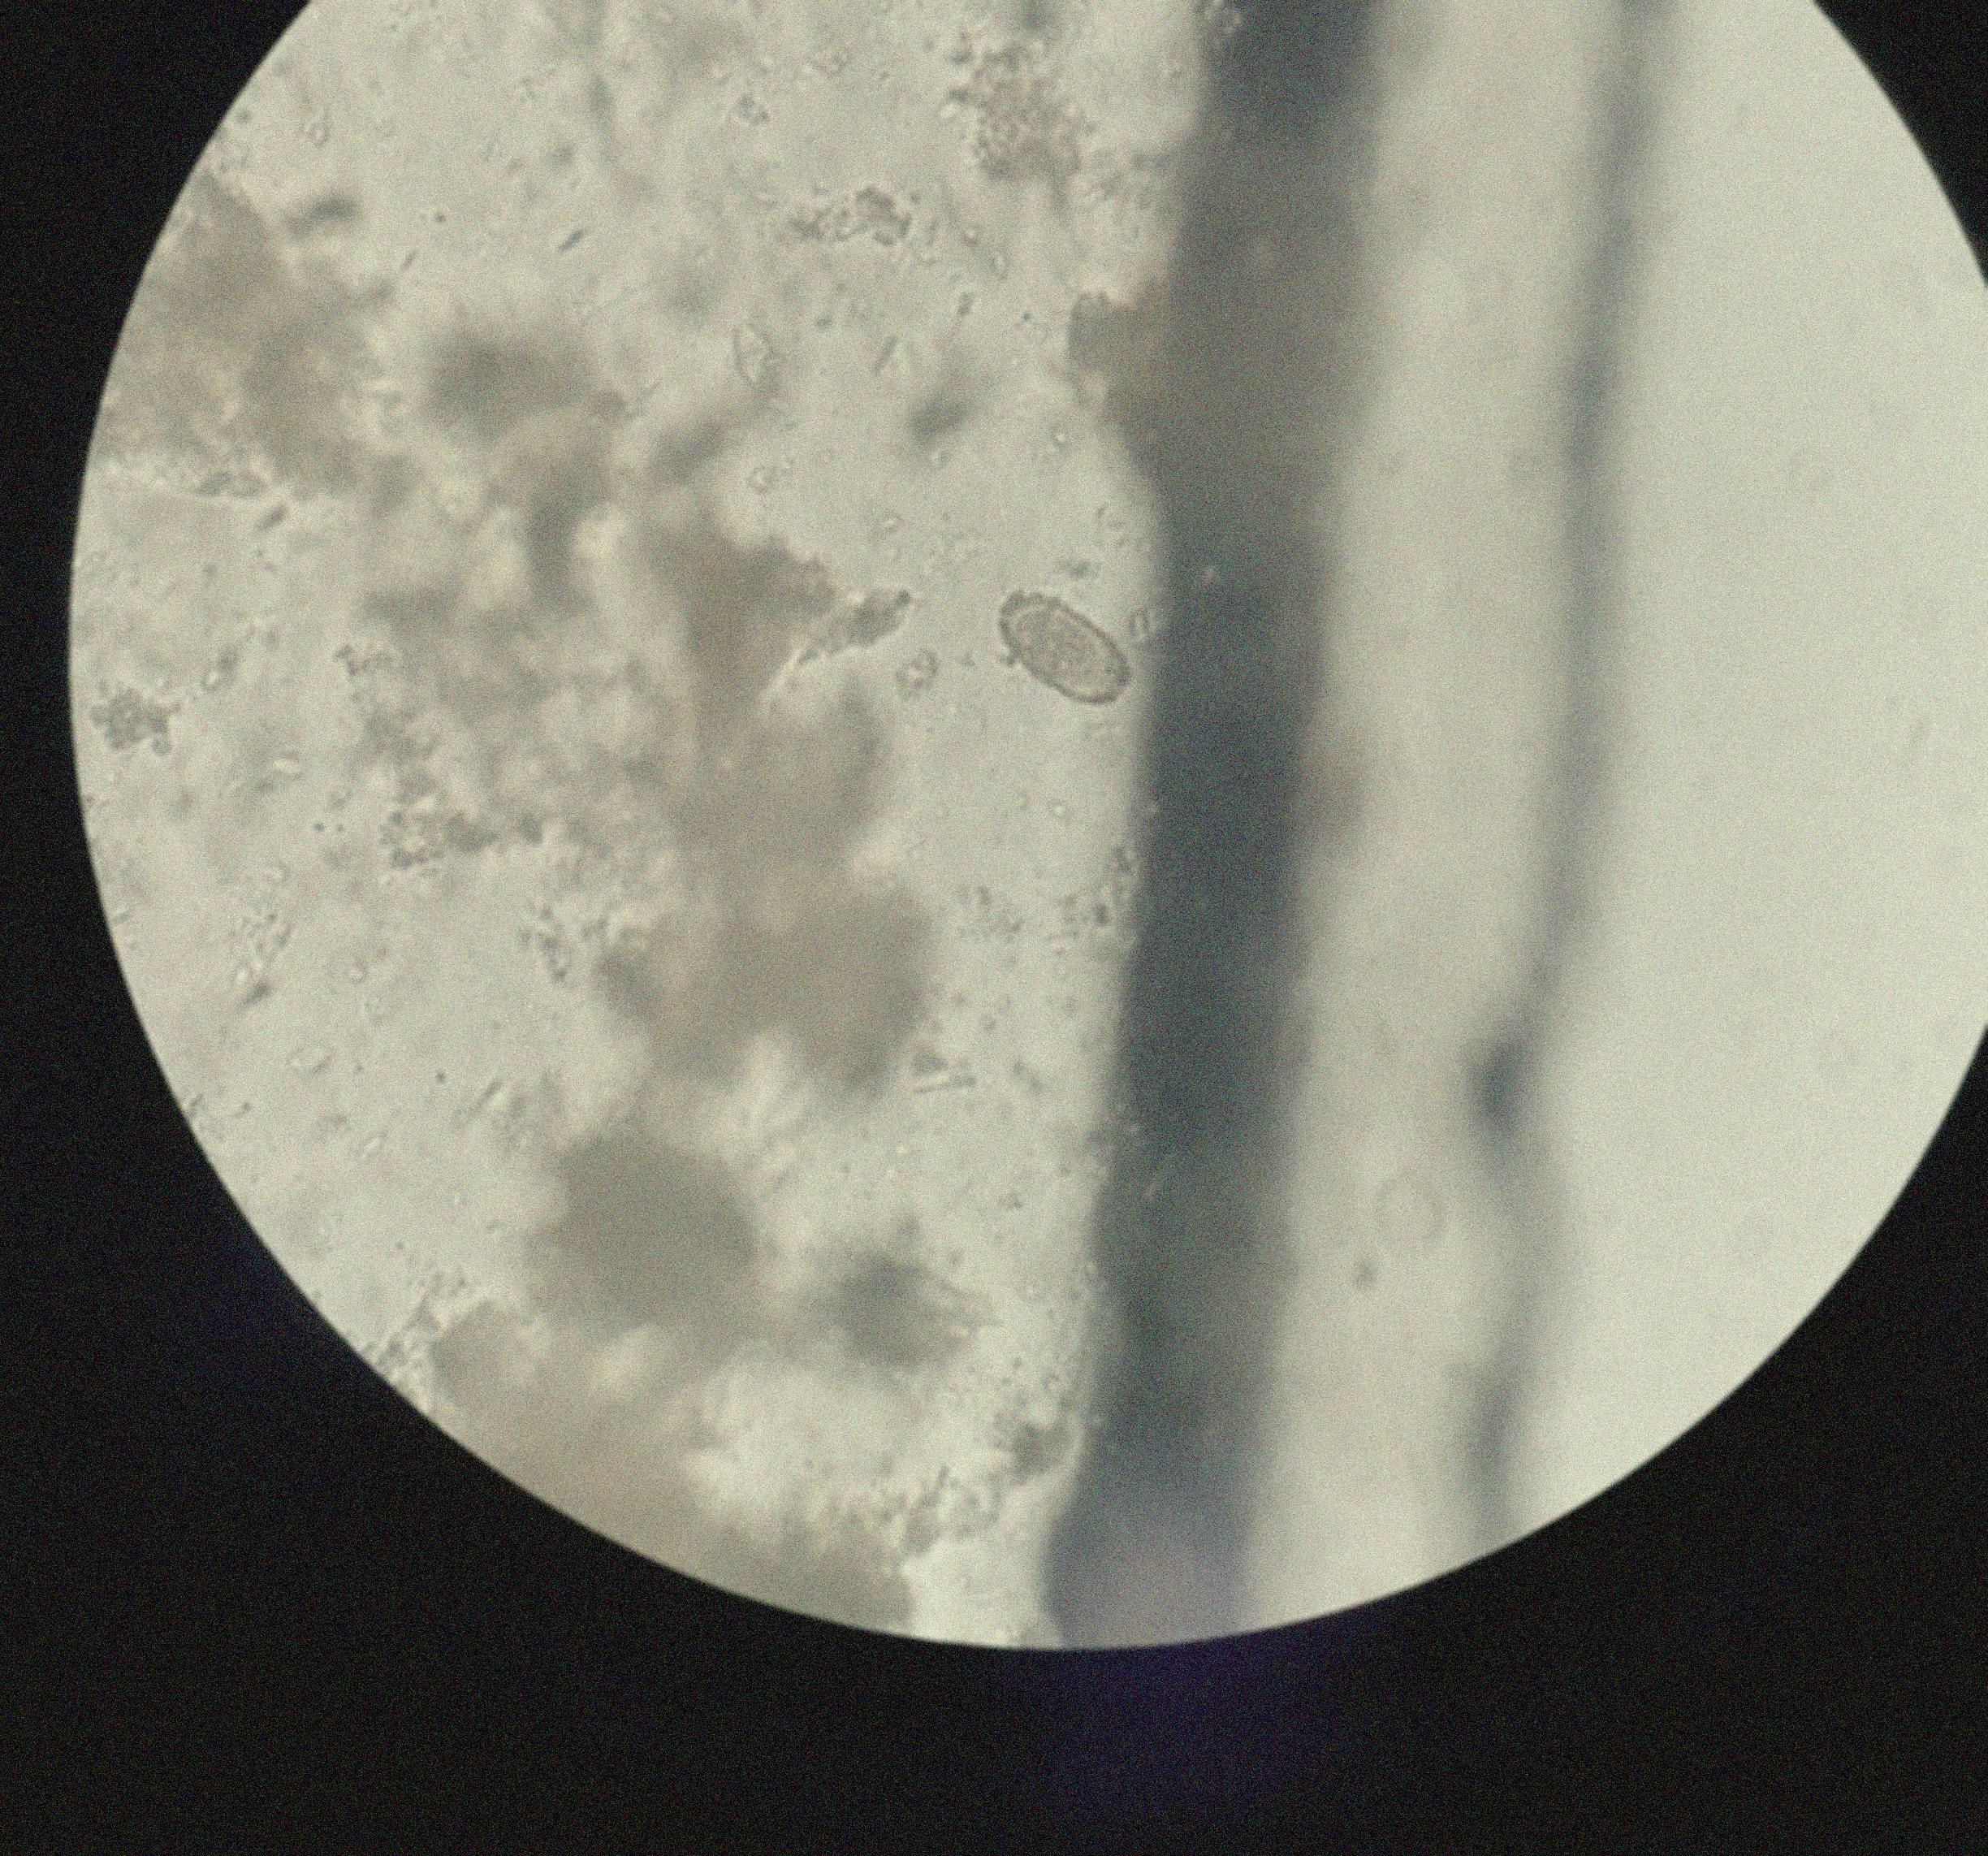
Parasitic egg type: Capillaria philippinensis